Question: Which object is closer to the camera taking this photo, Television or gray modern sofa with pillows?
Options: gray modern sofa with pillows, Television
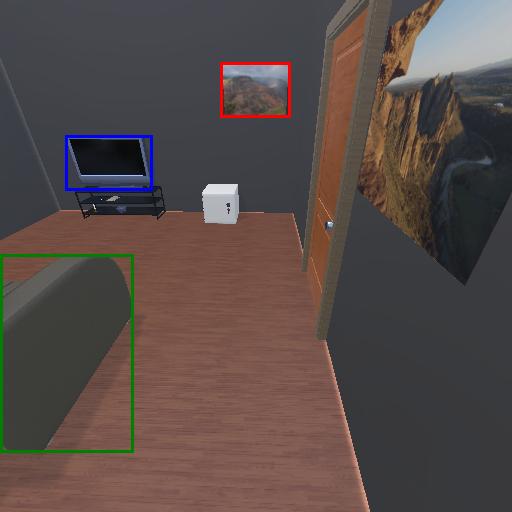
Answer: gray modern sofa with pillows